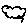
Label: cloud